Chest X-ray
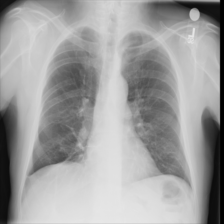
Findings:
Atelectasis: negative
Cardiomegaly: negative
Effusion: negative
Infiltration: negative
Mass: negative
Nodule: negative
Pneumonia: negative
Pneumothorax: negative
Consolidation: negative
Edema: negative
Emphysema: negative
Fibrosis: negative
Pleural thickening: negative
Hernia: negative